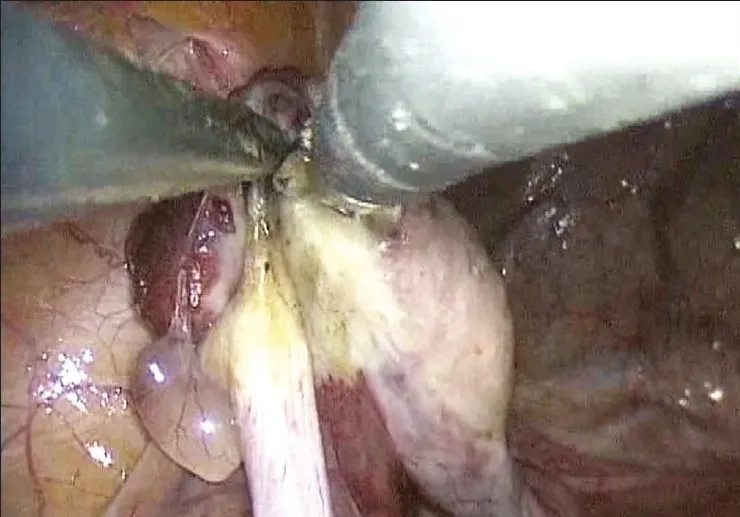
Dissection of left ovary and tube in progress.
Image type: medical_photograph (other_medical_photograph)